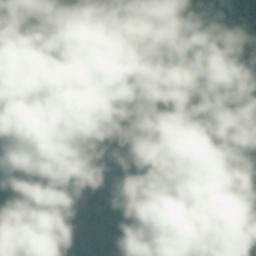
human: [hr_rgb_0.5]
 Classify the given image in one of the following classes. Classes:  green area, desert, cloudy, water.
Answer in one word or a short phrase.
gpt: cloudy